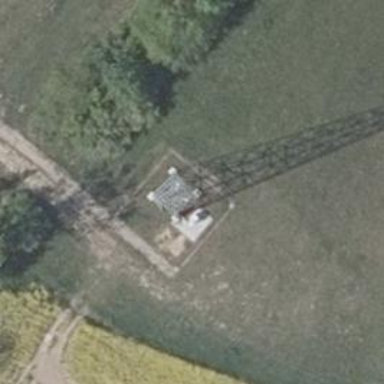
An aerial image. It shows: Communication mast tower.